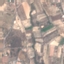
Label: PermanentCrop